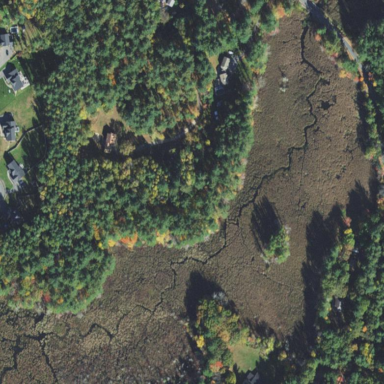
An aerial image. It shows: Marsh wetland.